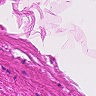
Metastatic tissue present: no